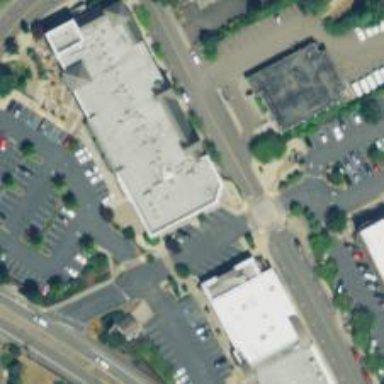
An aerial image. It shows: Veterinary facility.